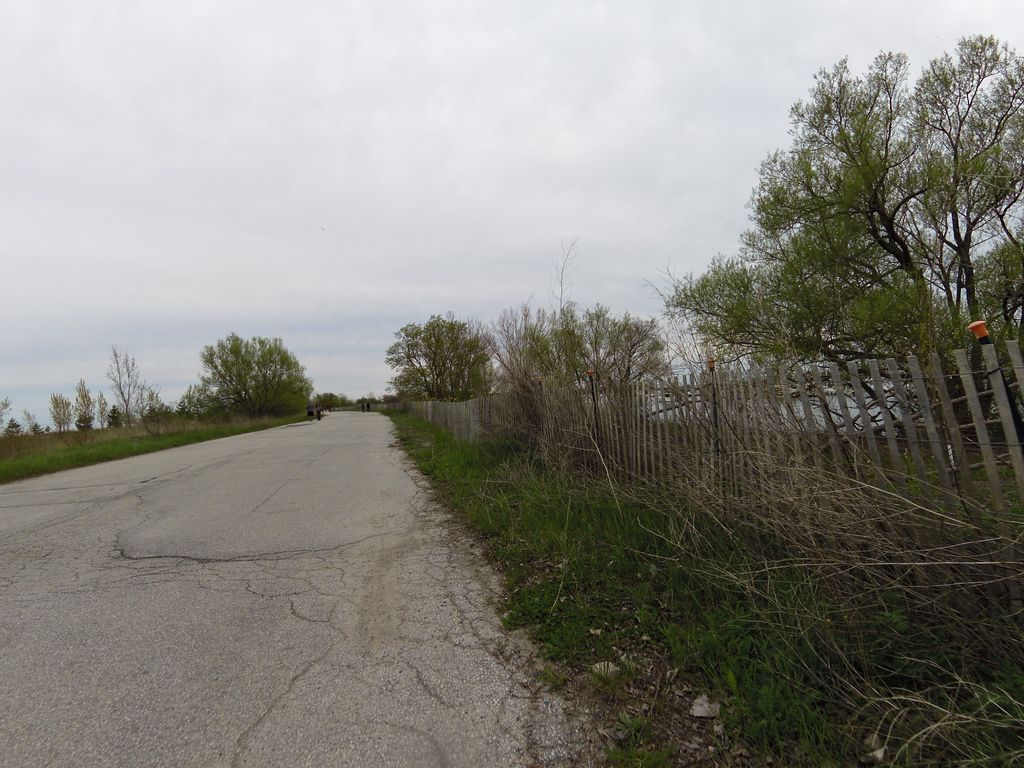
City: toronto